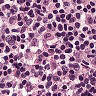
Metastatic tissue present: no